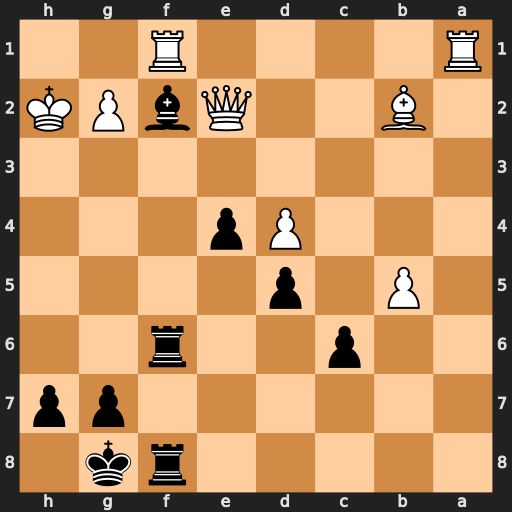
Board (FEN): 5rk1/6pp/2p2r2/1P1p4/3Pp3/8/1B2QbPK/R4R2
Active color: b
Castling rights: -
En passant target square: -
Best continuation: Rh6+ Qh5 Rxh5#